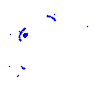
Particle: kaon